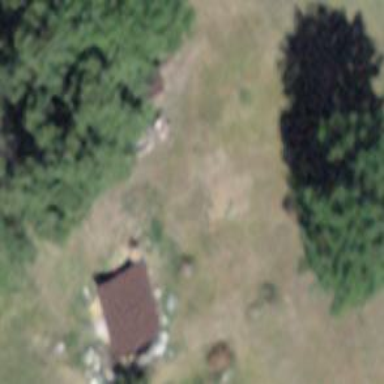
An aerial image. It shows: Isolated dwelling in remote location.